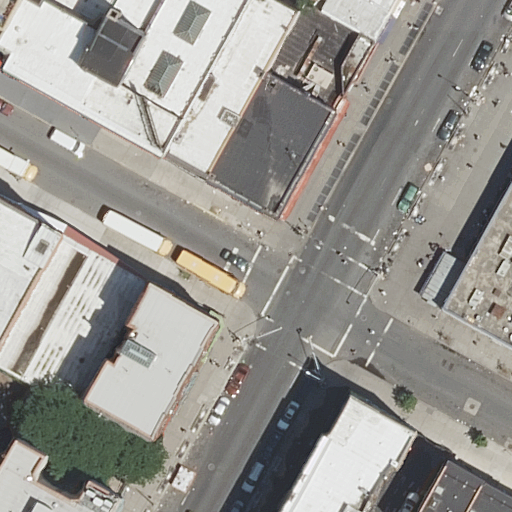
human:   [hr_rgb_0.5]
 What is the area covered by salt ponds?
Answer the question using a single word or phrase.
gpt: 0m2

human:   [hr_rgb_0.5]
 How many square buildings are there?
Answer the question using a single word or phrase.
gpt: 0

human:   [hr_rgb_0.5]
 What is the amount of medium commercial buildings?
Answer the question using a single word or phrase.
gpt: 0

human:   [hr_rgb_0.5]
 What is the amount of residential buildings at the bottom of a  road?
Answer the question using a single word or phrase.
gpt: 10

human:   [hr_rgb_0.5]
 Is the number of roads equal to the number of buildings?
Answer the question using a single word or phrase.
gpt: no

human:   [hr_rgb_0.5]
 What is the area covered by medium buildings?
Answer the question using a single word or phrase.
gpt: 1962m2

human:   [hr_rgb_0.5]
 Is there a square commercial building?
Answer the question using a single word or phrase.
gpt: no

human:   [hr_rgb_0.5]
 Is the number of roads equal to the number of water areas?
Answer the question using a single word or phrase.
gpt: no

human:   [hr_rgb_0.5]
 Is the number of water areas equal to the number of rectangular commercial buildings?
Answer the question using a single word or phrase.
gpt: yes

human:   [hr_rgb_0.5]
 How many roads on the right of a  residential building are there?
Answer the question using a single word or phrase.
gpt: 4

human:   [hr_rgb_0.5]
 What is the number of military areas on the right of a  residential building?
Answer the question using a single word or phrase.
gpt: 0

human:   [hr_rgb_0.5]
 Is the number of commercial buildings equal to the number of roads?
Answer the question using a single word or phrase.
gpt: no

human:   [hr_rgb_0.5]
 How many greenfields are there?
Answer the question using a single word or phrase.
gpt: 0

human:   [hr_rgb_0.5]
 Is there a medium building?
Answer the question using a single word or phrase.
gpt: yes

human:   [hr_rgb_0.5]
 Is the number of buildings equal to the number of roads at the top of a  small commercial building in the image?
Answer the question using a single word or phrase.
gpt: no

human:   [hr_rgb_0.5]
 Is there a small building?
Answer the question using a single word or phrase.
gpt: yes

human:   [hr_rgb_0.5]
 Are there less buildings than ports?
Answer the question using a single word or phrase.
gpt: no

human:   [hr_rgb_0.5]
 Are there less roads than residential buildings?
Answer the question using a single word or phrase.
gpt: yes

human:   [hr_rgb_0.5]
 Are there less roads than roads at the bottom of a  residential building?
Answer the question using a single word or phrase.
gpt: no

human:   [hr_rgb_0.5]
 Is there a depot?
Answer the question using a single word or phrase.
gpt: no

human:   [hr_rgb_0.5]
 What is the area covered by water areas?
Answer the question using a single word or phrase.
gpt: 0m2

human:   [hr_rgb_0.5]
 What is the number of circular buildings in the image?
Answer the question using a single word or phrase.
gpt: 0

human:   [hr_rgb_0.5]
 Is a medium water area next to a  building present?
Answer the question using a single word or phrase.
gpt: no

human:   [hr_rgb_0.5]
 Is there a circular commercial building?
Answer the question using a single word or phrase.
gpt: no

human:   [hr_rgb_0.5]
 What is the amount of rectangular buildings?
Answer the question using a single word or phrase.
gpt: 11

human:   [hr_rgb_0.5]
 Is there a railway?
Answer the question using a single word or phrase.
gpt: no

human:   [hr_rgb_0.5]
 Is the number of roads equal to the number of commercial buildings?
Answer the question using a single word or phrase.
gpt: no

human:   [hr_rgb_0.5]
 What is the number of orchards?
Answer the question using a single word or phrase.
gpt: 0

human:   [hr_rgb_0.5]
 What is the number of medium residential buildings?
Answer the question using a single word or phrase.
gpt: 8

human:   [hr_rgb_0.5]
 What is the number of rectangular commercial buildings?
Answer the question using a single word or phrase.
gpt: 0

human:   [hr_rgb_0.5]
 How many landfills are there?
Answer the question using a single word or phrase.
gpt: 0

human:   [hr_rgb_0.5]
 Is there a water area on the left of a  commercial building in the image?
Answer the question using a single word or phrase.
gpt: no

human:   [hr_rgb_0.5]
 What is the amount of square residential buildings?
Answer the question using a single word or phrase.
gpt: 0

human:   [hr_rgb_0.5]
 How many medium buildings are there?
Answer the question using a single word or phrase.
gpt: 8

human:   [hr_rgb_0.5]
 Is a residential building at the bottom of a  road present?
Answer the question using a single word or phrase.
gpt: yes

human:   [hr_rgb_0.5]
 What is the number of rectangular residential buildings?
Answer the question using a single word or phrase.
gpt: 11